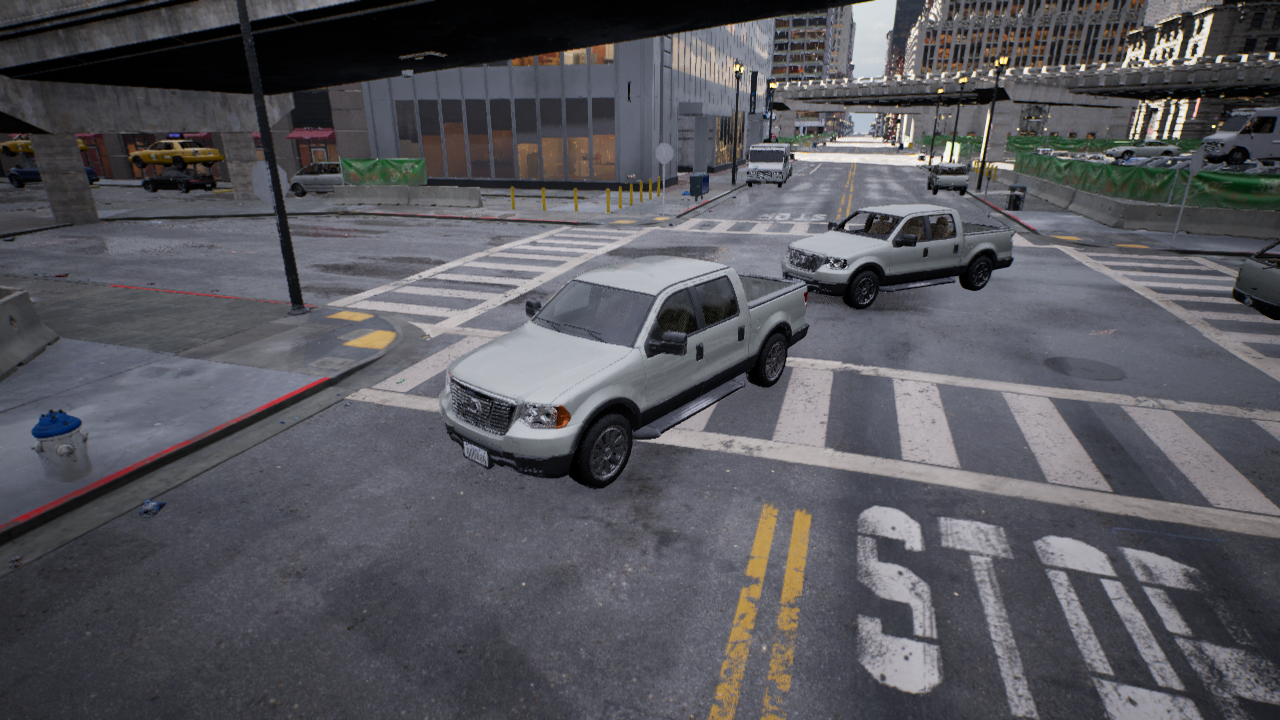
Venue: intersection
Lighting: clear day
Vehicle rig: pickup